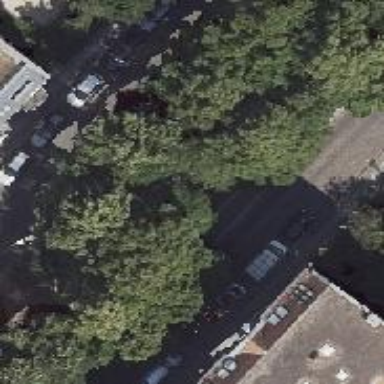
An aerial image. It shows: Avenue lined with deciduous broadleaved trees.